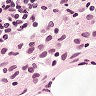
Metastatic tissue present: no